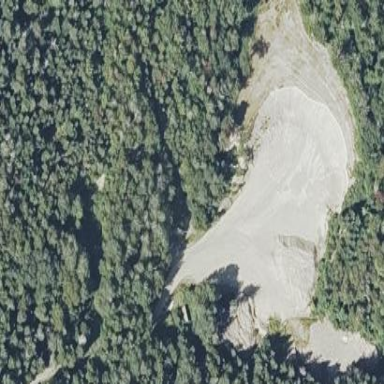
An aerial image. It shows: Quarry area where gravel is extracted.